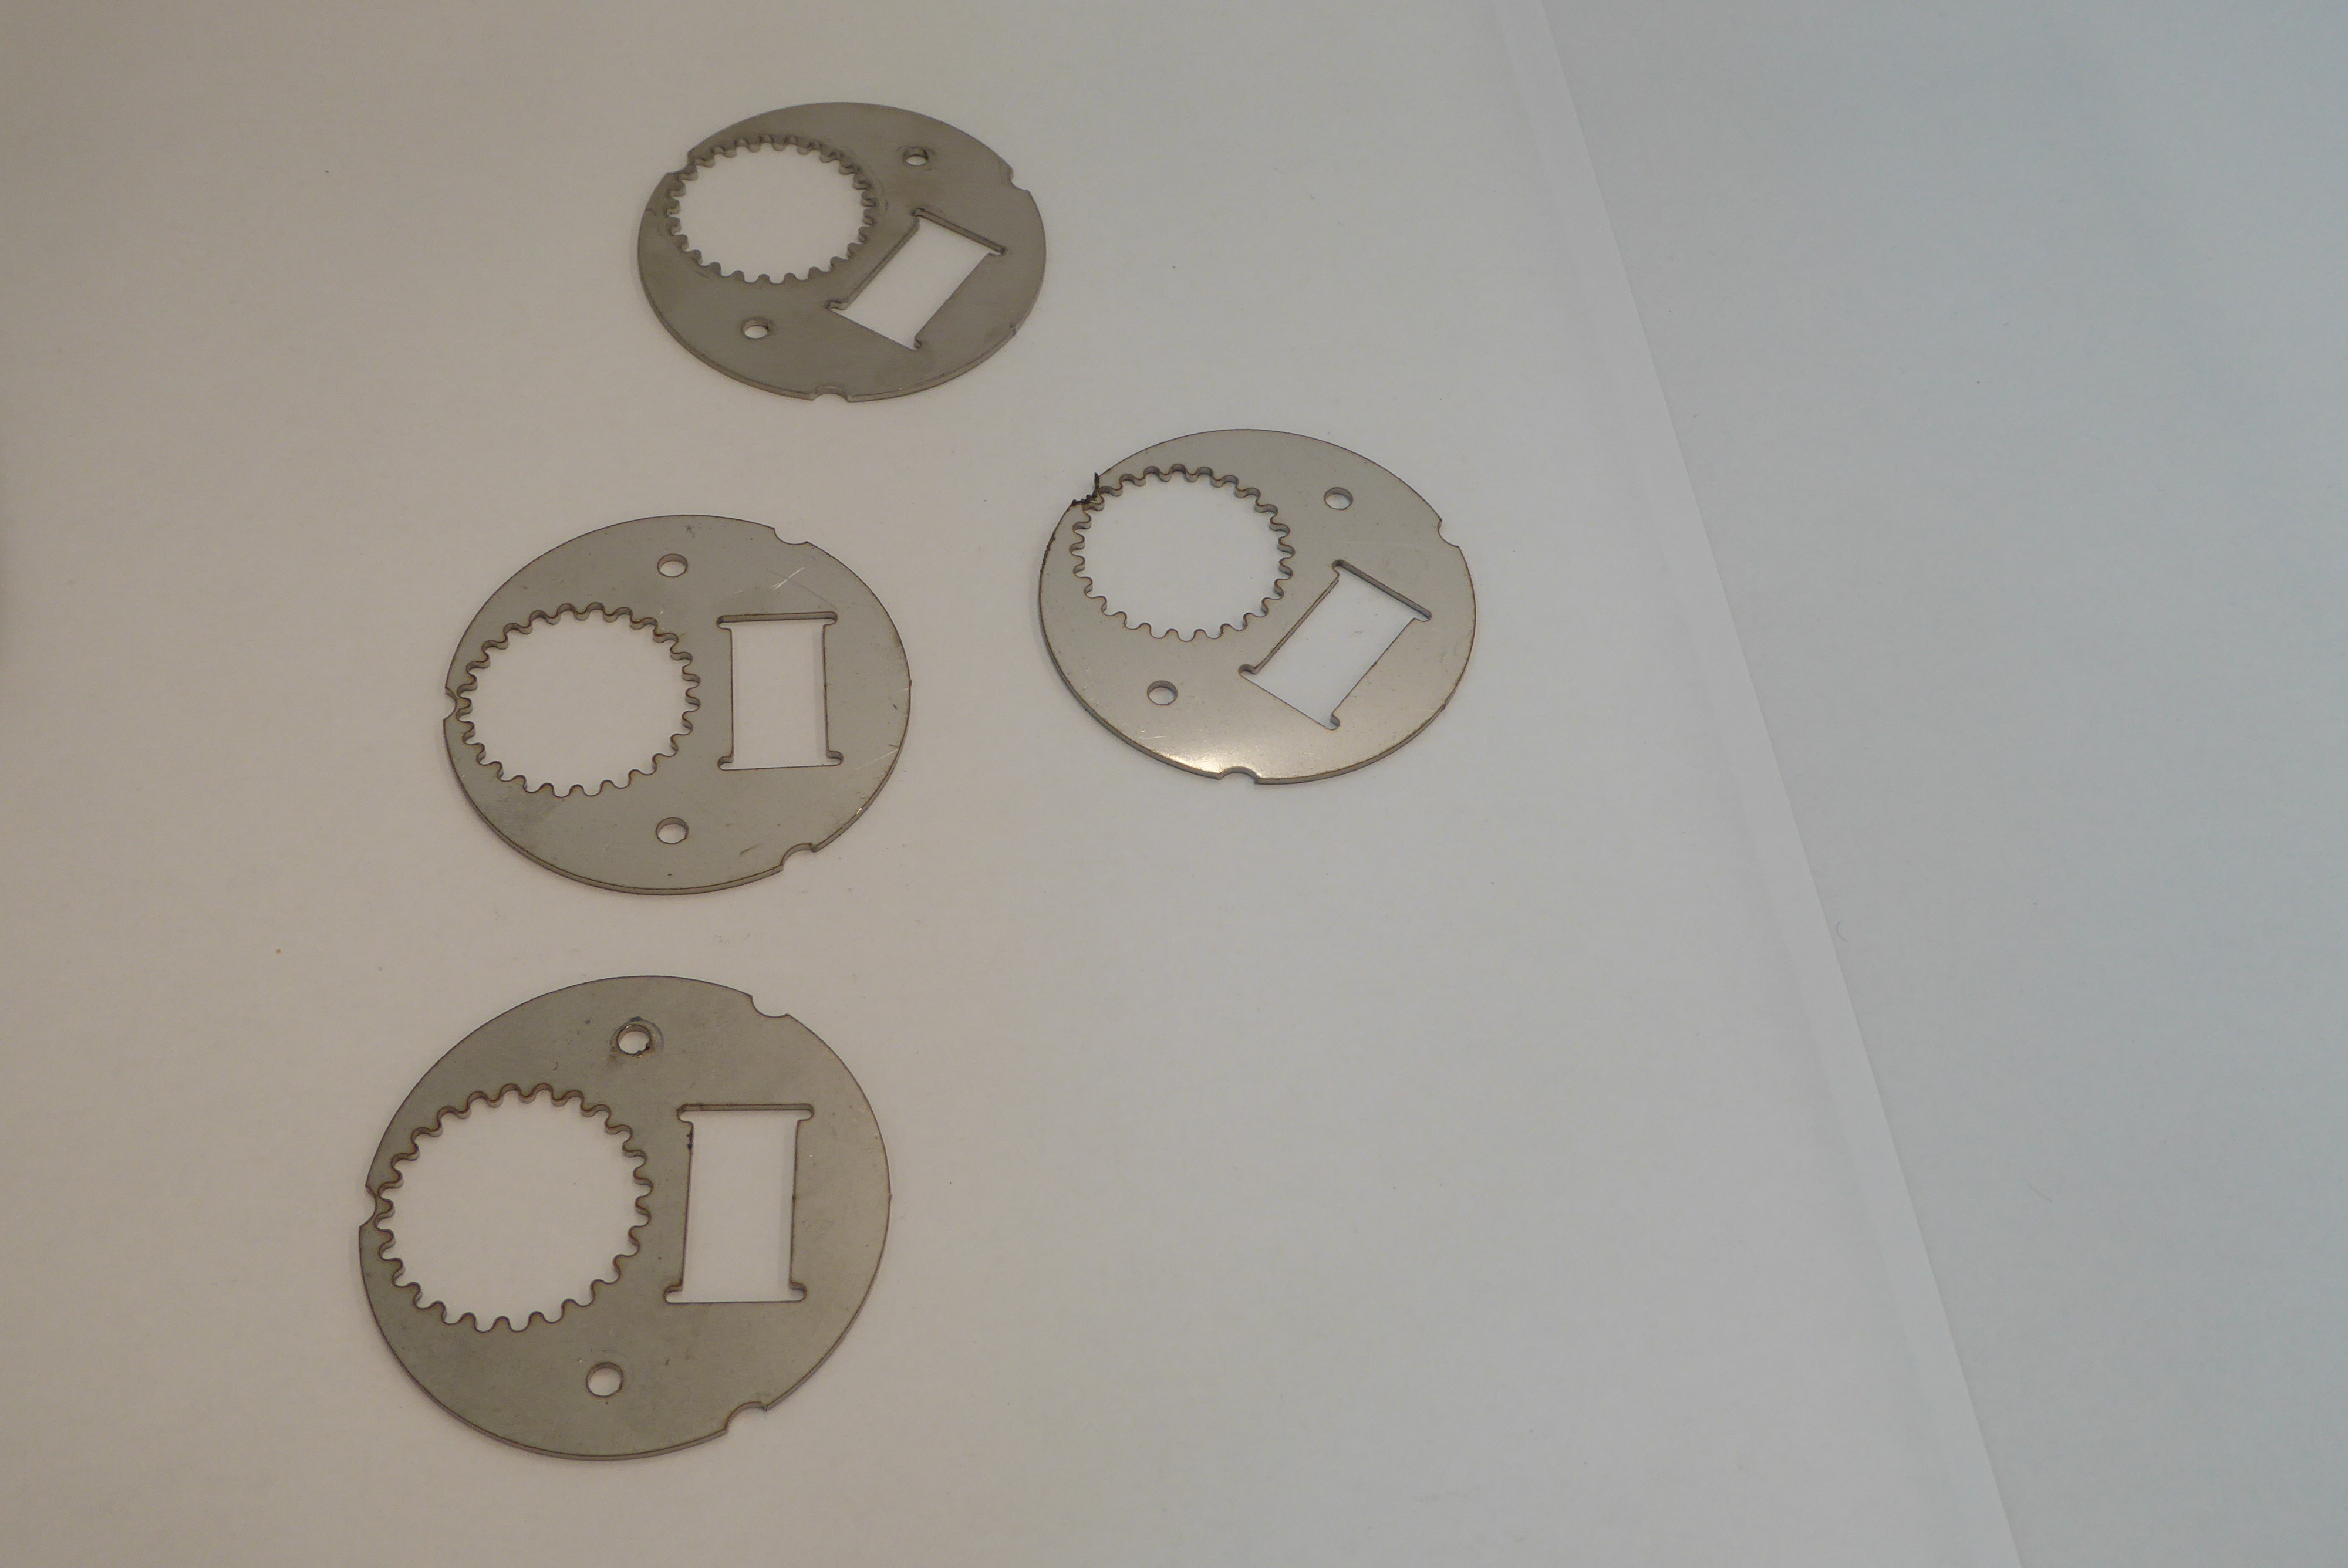
Label: Bottle Opener - Inlay